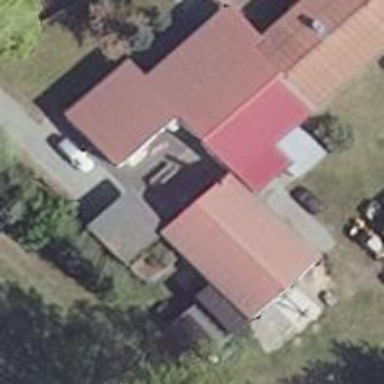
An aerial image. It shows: Shed building.